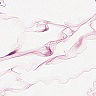
Metastatic tissue present: no